Frequency: 60000
Velocity: 0,186
Power: 8,2
Pulse duration: 0,0000001
Pass count: 1
Magnification: 10
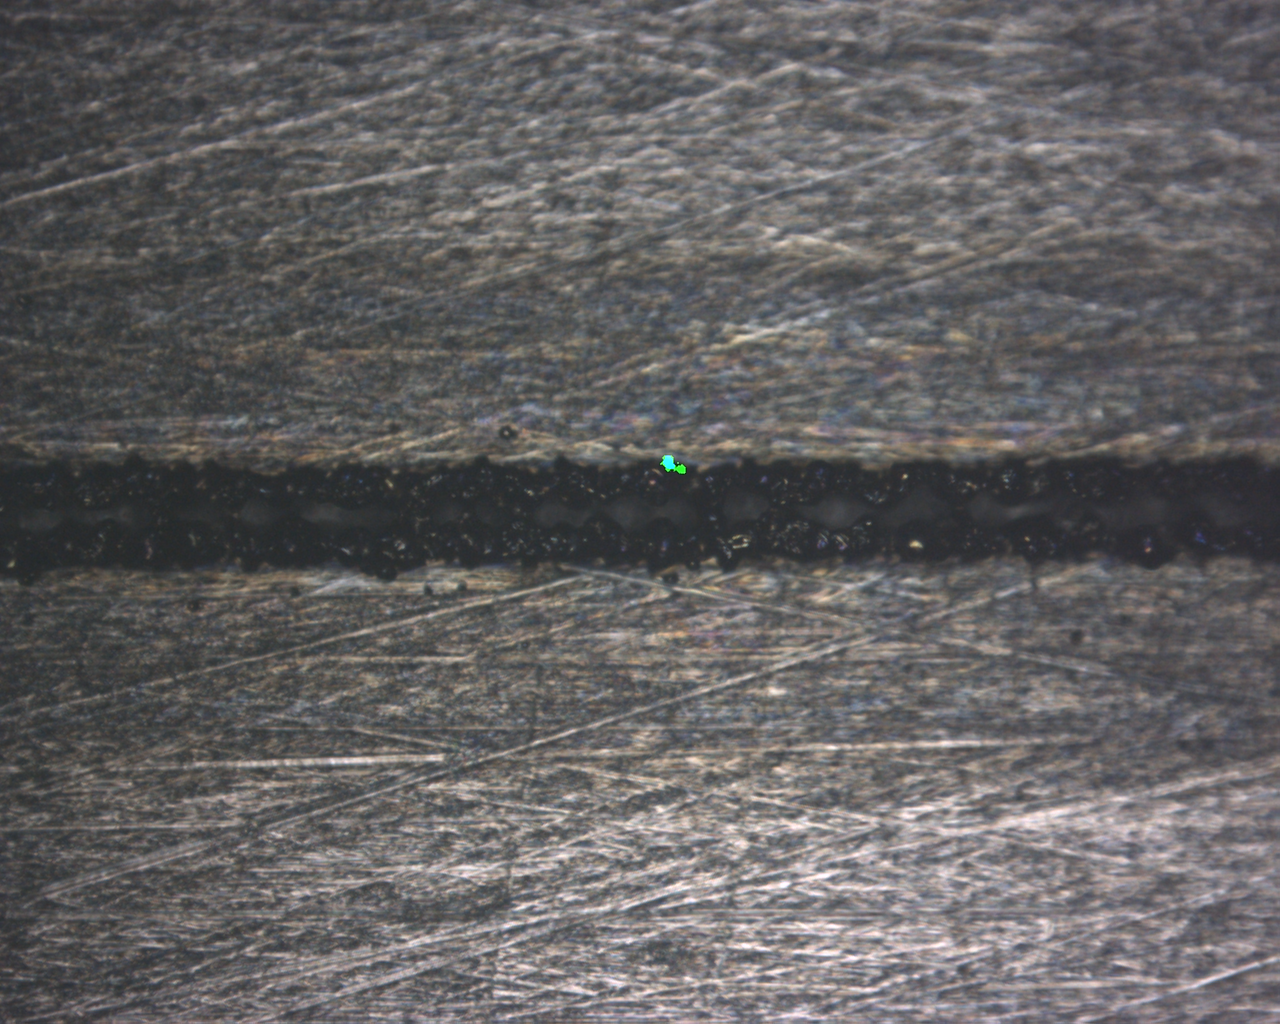
Measured width: 147.681
Other width: 54.3802